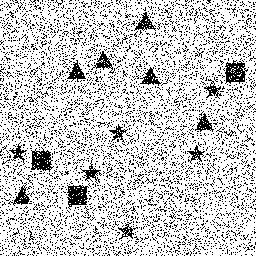
Squares: 3
Triangles: 6
Stars: 6
Total shapes: 15